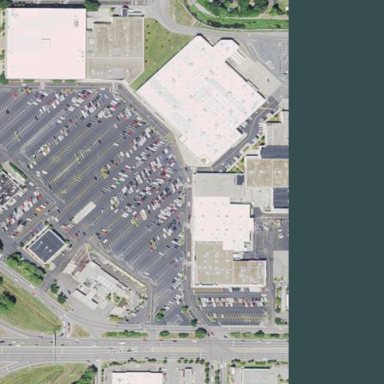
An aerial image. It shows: Retail area.